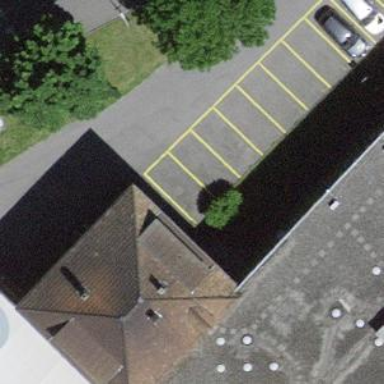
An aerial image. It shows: Building with tiled hipped roof.